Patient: sex F, age 62
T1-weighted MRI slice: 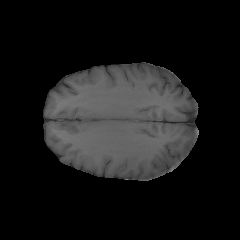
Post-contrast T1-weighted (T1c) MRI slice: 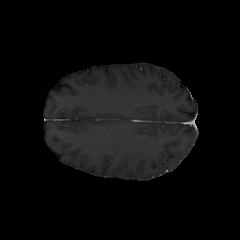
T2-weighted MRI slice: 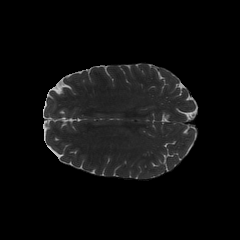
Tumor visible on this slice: no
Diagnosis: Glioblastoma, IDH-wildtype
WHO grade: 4